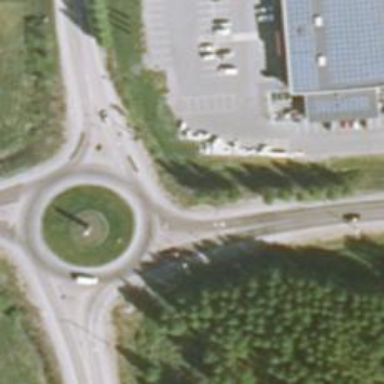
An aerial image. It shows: Roundabout on trunk road with asphalt surface.